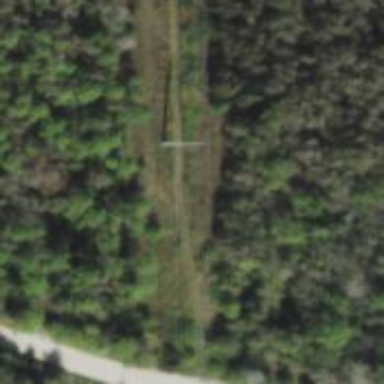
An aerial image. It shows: Power pole.